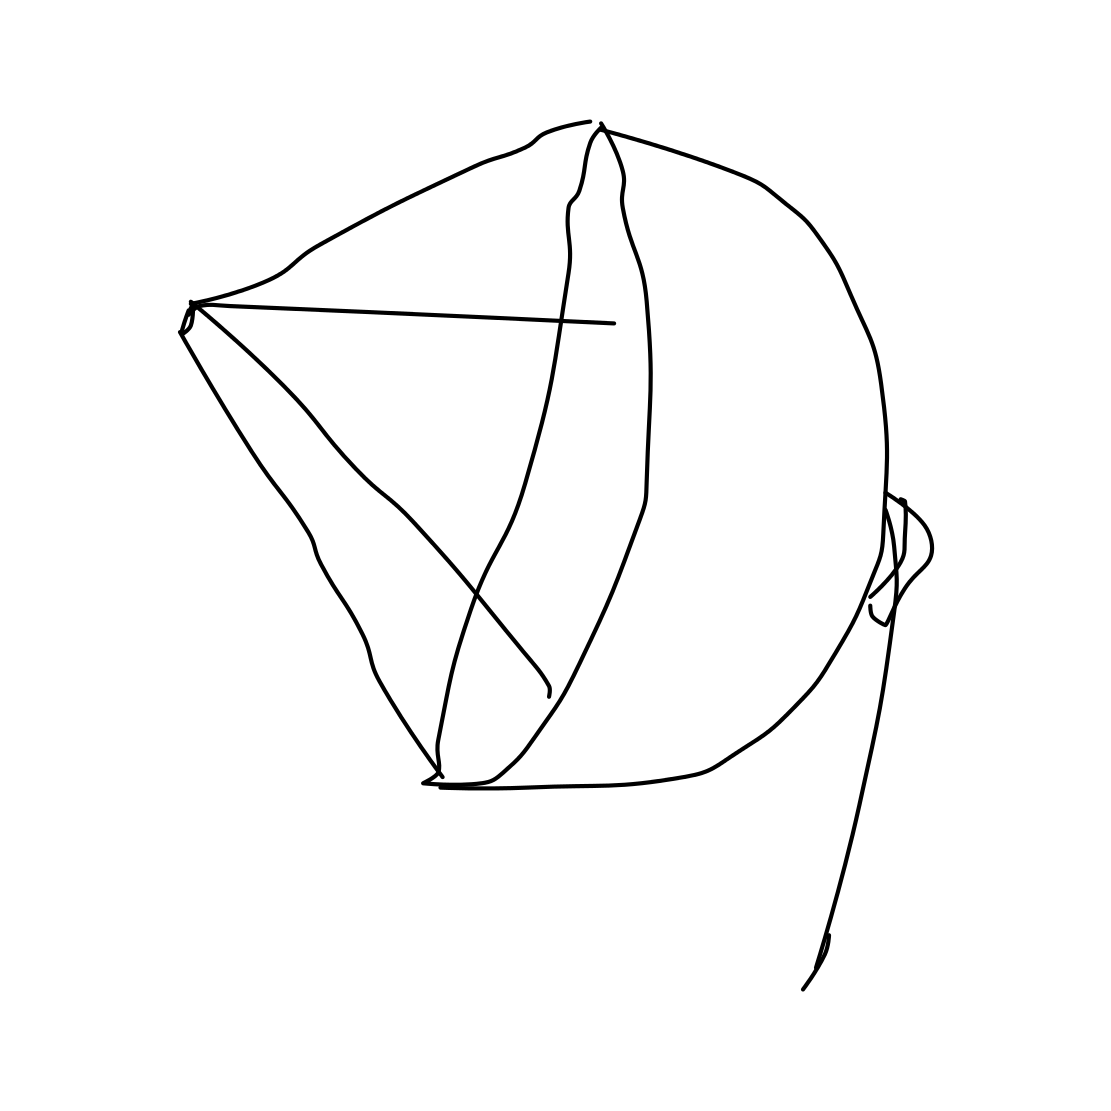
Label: satellite dish